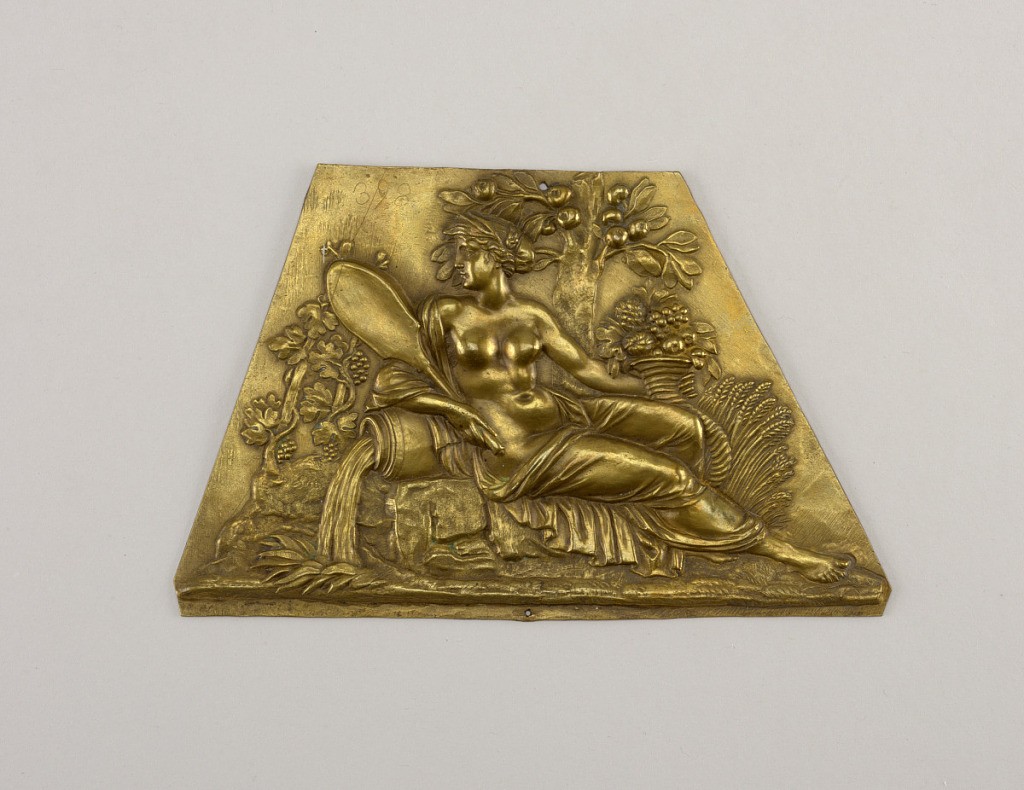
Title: Mount
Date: early 19th century
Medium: Brass
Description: Irregular polygon with repoussé figure of a woman reclining on rocks, holding a mirror in her right hand and a cornucopia in the left. Allegorical figure of autumn.